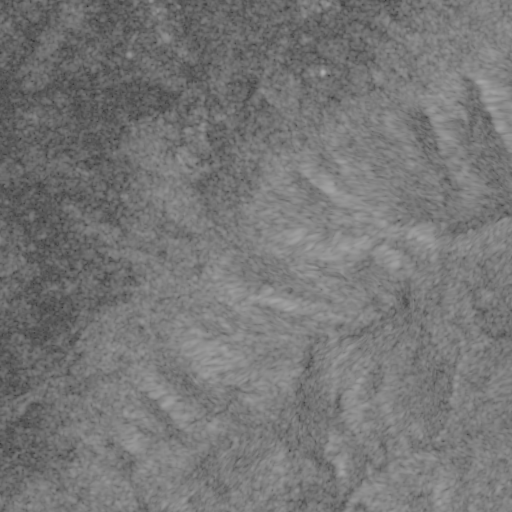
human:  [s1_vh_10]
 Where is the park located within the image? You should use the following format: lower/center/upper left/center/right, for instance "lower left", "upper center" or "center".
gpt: The park is located in the lower center of the image.
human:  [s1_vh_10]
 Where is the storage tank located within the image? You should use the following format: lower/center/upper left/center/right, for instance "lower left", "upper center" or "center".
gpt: The storage tank is located in the lower center of the image.
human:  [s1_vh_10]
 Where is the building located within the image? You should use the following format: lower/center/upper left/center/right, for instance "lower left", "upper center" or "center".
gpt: There is no building in the image.

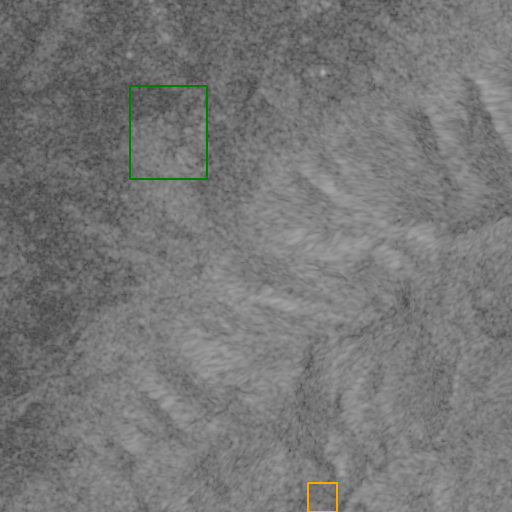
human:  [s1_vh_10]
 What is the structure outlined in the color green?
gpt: The structure outlined in green is a landfill.
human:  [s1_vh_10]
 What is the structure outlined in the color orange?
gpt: The structure outlined in orange is a park.
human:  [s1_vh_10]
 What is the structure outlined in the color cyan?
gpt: There is no cyan outline.